【题型】解答题　【知识点】解析几何　【难度】easy
已知圆 $C: x^2 + y^2 + mx - my - 6 = 0$，点 $P(1, 2)$ 在圆 $C$ 内部 . \\
(1) 求 $m$ 的取值范围; \\
(2) 若 $m = 2$，过点 $P$ 作直线 $PC$ 的垂线 $l$，$l$ 与圆 $C$ 交于 $A, B$ 两点，求 $\triangle ABC$ 的外接圆方程 .
【解答】
【答案】 (1) $(-1, +\infty)$; \\
(2) $(x - \frac{3}{5})^2 + (y - \frac{9}{5})^2 = \frac{16}{5}$ .

【分析】 \\
(1) 根据点与圆的位置关系性质进行求解即可; \\
(2) 根据互相垂直的直线斜率的关系，结合直线与圆的相交系方程进行求解即可 .

【详解】 (1) 因为点 $P(1, 2)$ 在圆 $C$ 内部， \\
所以 $1^2 + 2^2 + m - 2m - 6 < 0$, \\
解得 $m > -1$, \\
即 $m$ 的取值范围是 $(-1, +\infty)$;

(2) 当 $m = 2$ 时， $C: x^2 + y^2 + 2x - 2y - 6 = 0$, \\
因为 $P(1, 2), C(-1, 1)$, 所以 $k_{PC} = \frac{2-1}{1+1} = \frac{1}{2}$, \\
因为 $PC \perp l$, 所以 $k_l = -2$, \\
所以直线 $l$ 的方程为 $y - 2 = -2(x - 1)$, 化简得 $2x + y - 4 = 0$. \\
$\triangle ABC$ 的外接圆经过直线 $l$ 与圆 $C$ 的交点， \\
故设其方程为 $x^2 + y^2 + 2x - 2y - 6 + \lambda(2x + y - 4) = 0$, \\
代入 $C$ 点的坐标 $(-1, 1)$, 可得 $-8 - 5\lambda = 0$, 解得 $\lambda = -\frac{8}{5}$. \\
故 $\triangle ABC$ 的外接圆方程为 $x^2 + y^2 + 2x - 2y - 6 - \frac{8}{5}(2x + y - 4) = 0$, \\
即 $x^2 + y^2 - \frac{6}{5}x - \frac{18}{5}y + \frac{2}{5} = 0$. (标准方程为 $(x - \frac{3}{5})^2 + (y - \frac{9}{5})^2 = \frac{16}{5}$)

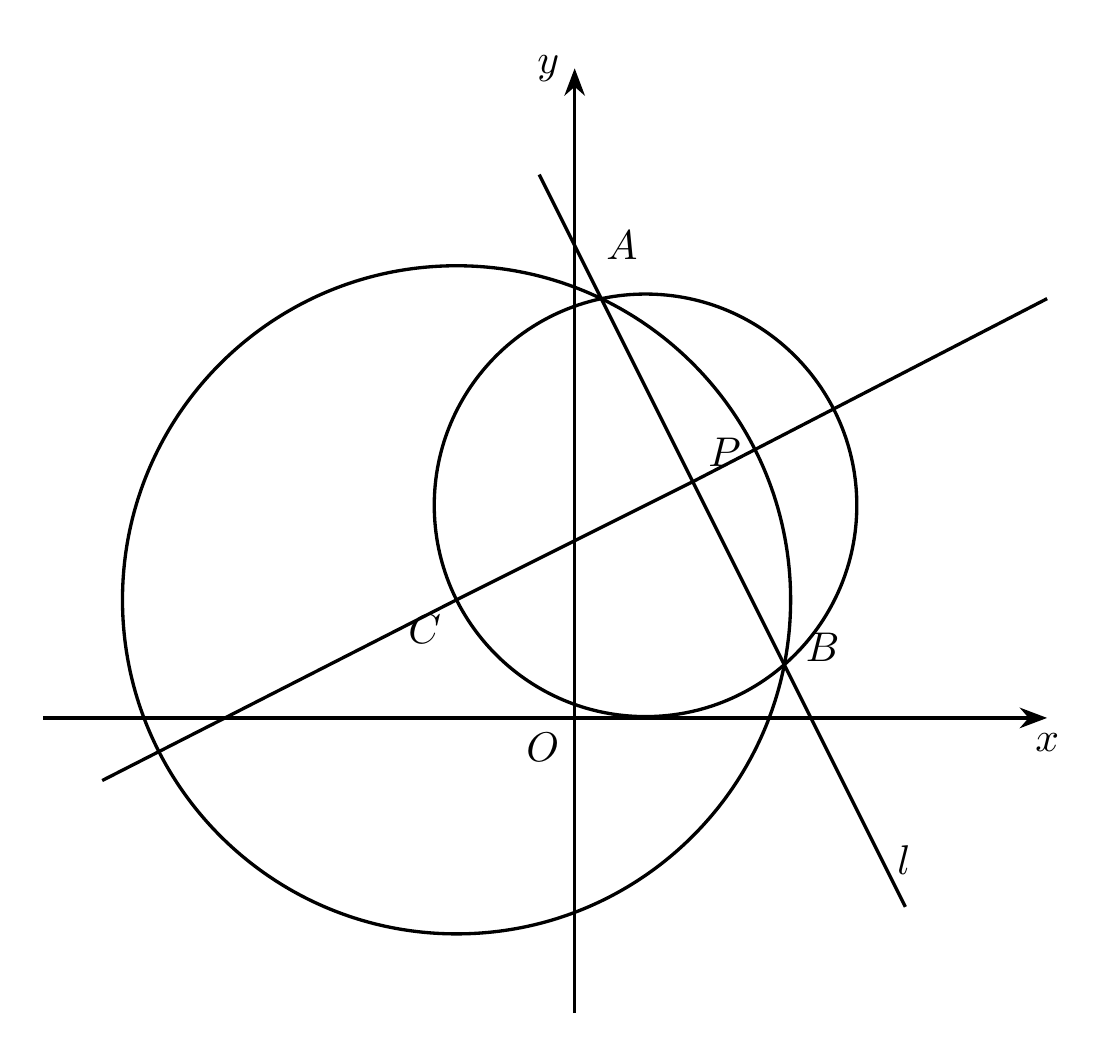